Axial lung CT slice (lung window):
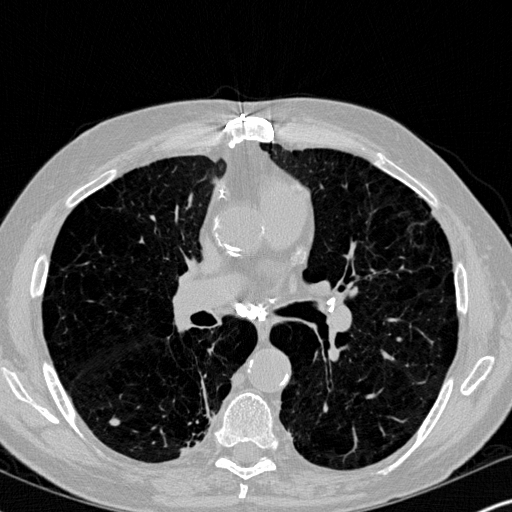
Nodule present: yes
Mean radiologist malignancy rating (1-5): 3